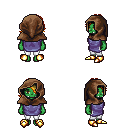
a pixel art fantasy rpg character, female body template, orc, green skin, chain tabard jacket, white pants, light blonde swoop hairstyle, cloth hood, gold boots, four views (front, back, left, right), 2x2 character sprite sheet, small pixel art, hard edges, no anti-aliasing